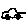
Label: car